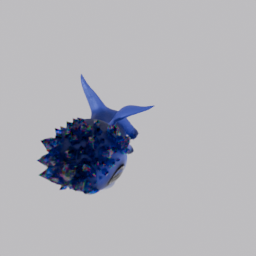
Label: animals